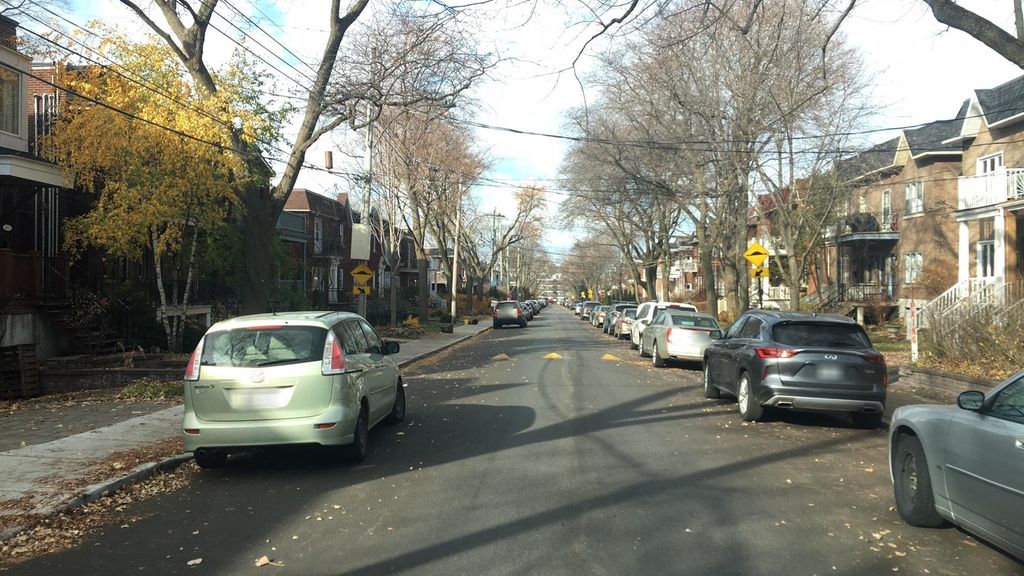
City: montreal